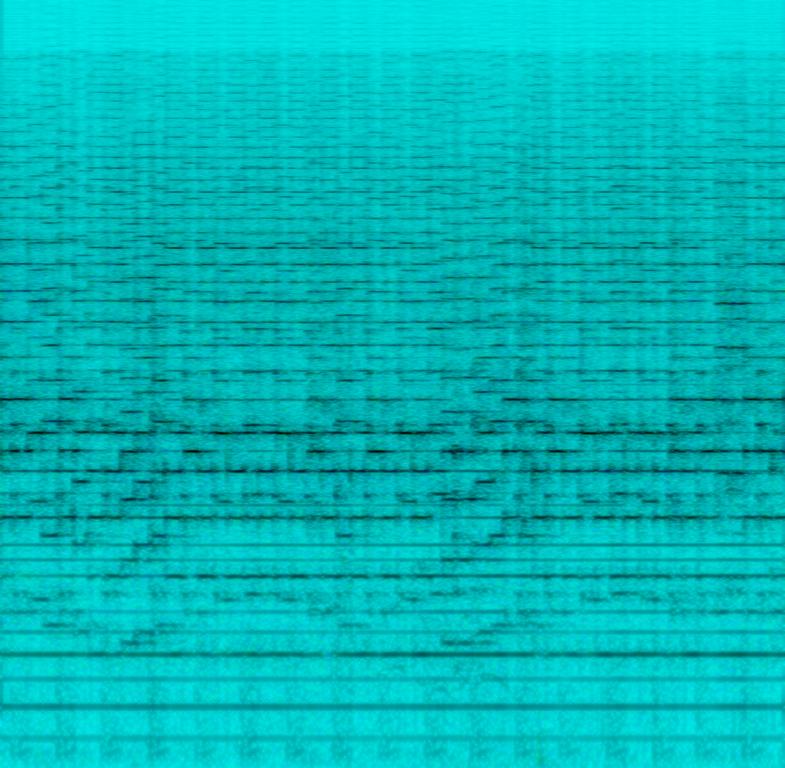
The low quality recording features a live performance of a bagpipes melody. It sounds traditional, passionate and the recording is in mono and noisy.